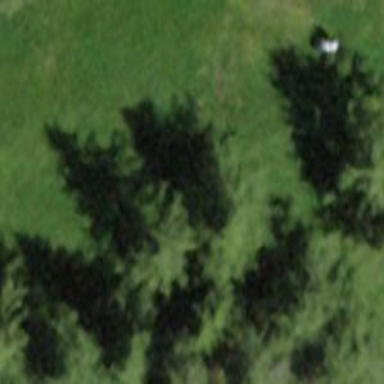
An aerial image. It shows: Needle-leaved tree in nature.